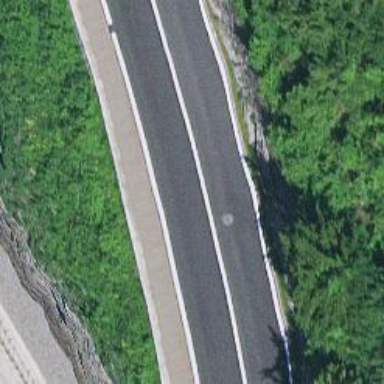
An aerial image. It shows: Primary highway with asphalt surface. There is sidewalk on the left.